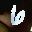
Label: 6